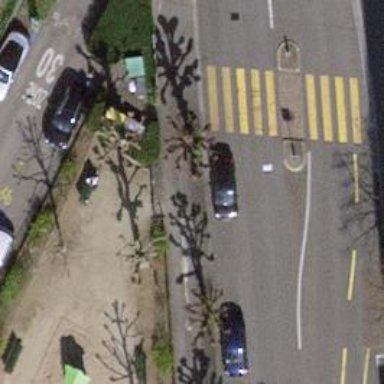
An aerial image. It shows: Avenue lined with trees.